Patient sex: M
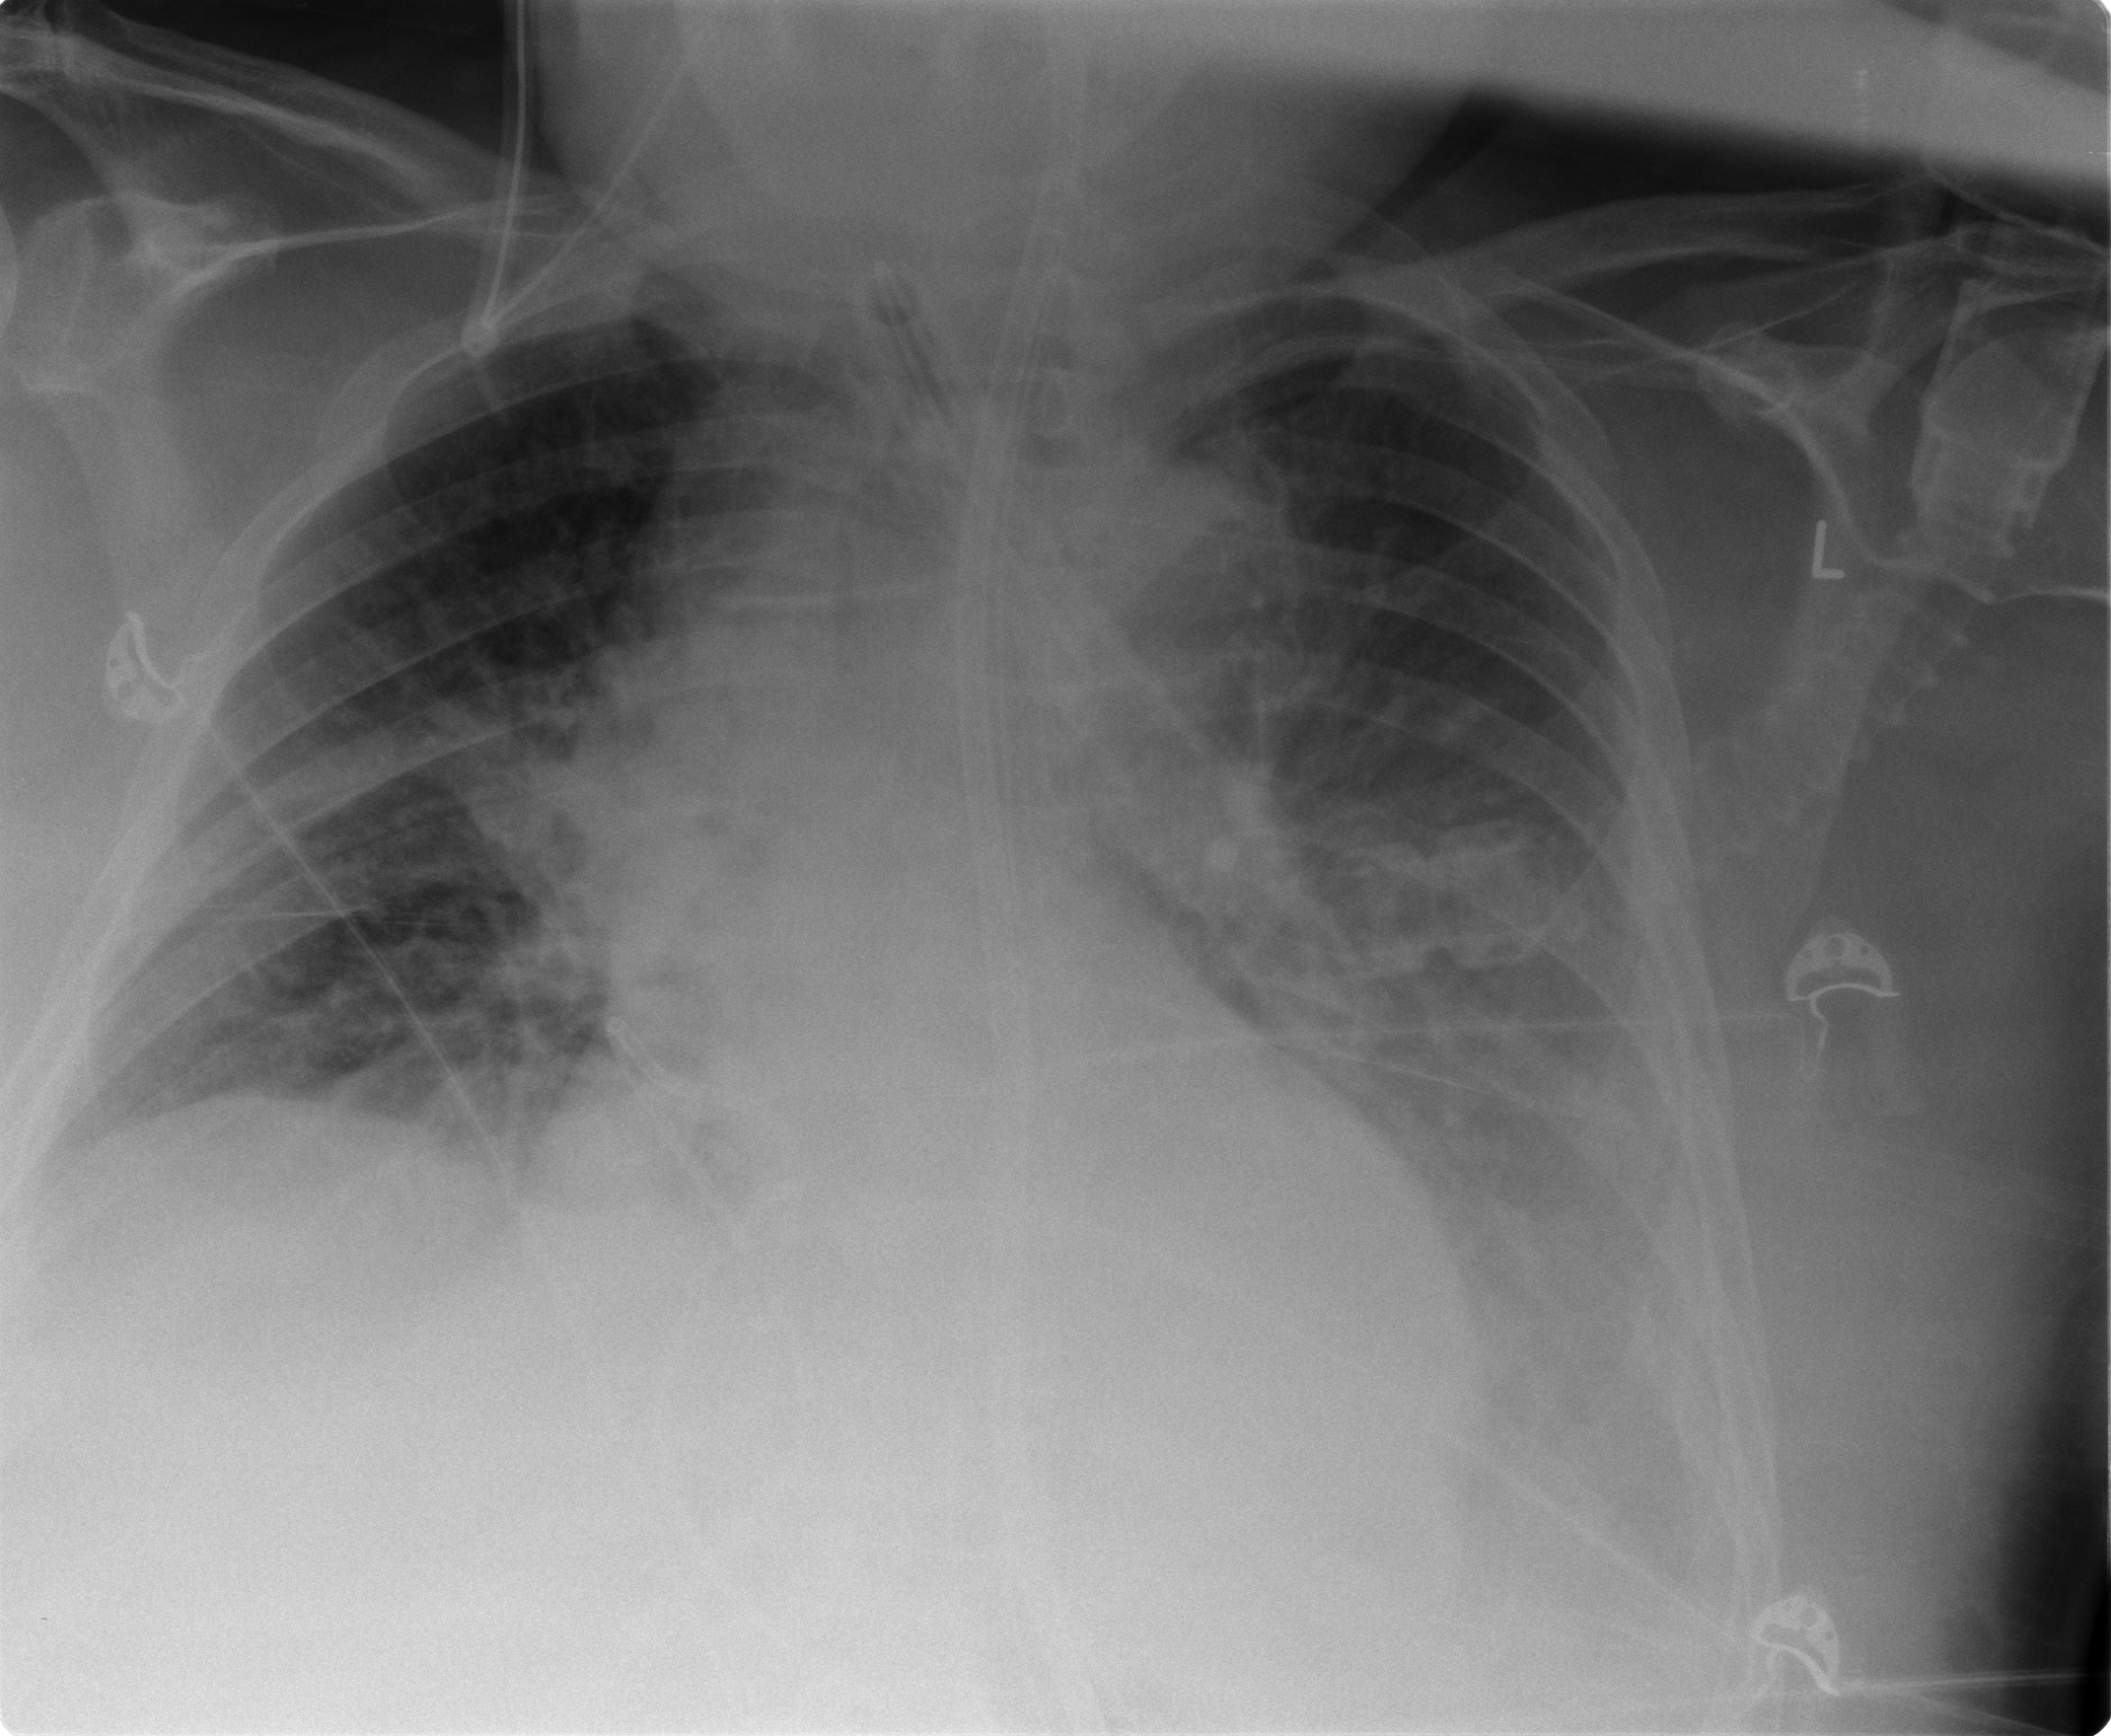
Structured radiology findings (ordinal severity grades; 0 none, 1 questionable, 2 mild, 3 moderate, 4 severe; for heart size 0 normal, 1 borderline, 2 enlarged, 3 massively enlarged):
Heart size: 2
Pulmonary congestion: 2
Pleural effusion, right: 0
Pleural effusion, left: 2
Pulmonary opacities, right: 0
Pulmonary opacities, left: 0
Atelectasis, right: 2
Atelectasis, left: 2